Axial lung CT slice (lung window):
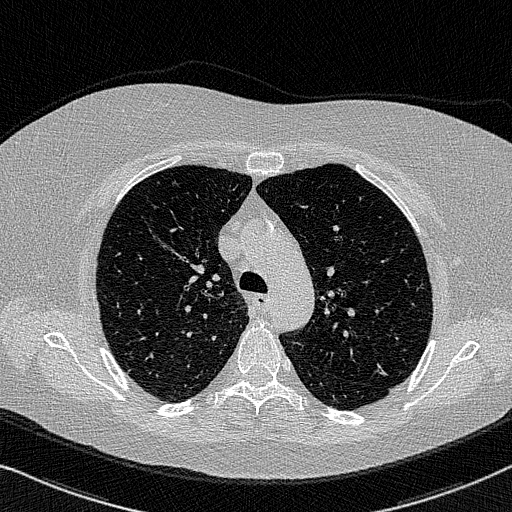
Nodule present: no